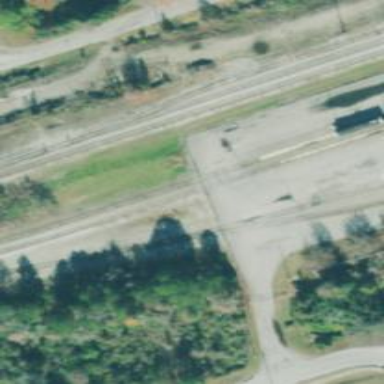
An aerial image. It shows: Railway level crossing.